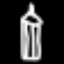
Label: pencil